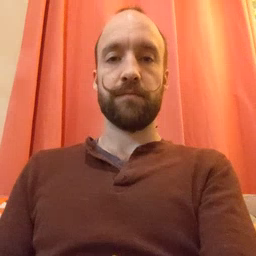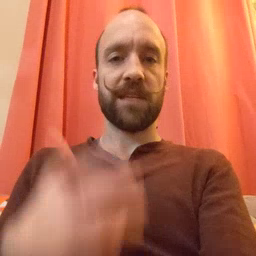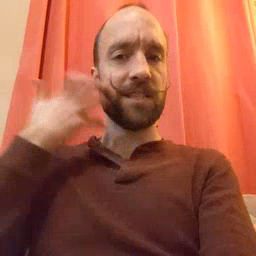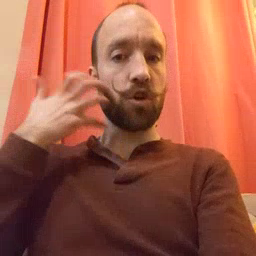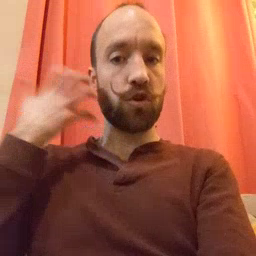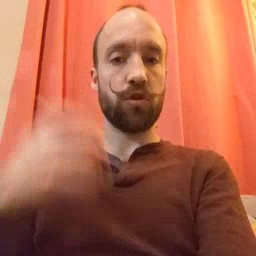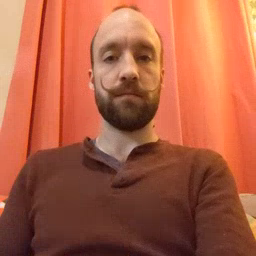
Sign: tiger